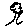
Label: tree